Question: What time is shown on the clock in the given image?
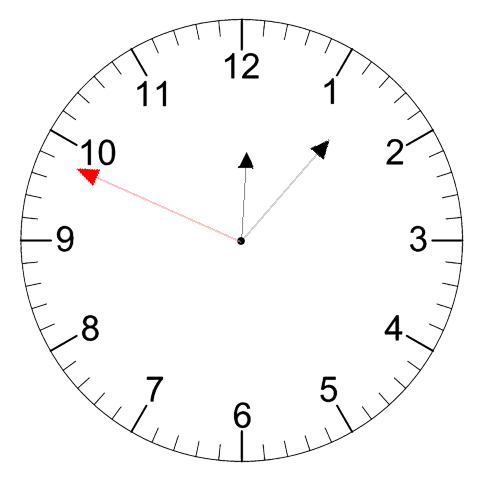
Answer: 12:06:49